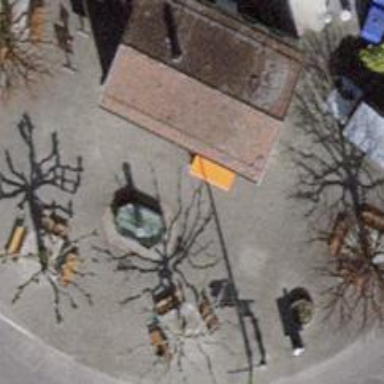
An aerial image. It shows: Fountain.